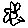
Label: flower